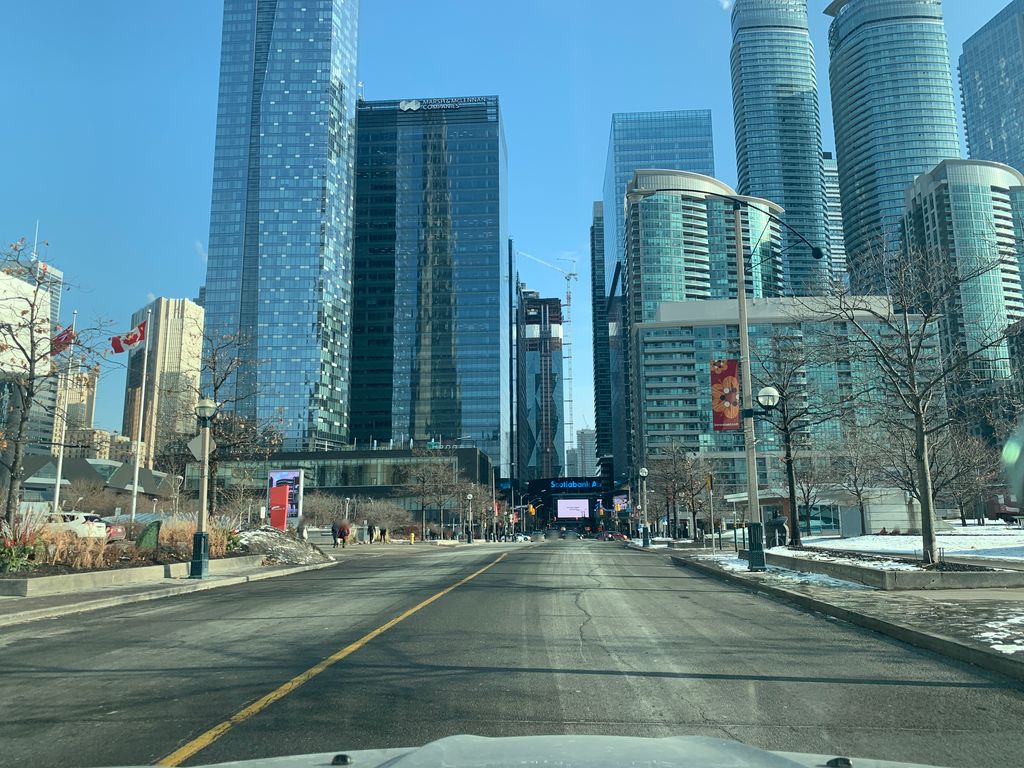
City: toronto